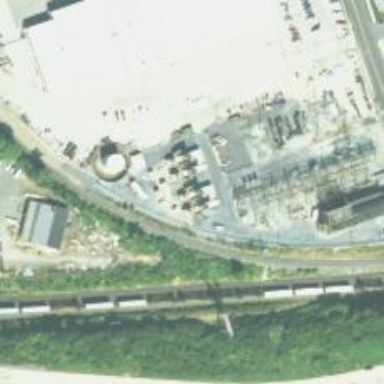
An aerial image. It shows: Gas turbine power generator.